Question: I am working on a assignment which has given by my tutor where he showed me a demo project which developed by using Java but i don't have any experience in java but i do have few experience in C# and i have to complete given requirement such as
1. Using Socket Technology
2. Client/ Server Communication protocol
Scenario:
Need to design robot world with some of unknown objects where robot going to explore. so i know it is going to be some sort of animation like 2d games where i can develop using microsoft XNA and going to design remote control Interface with C# and passing parameter value using System.Net.Sockets Technology to move robot
Note: I know there is restriction when use System.Net.Sockets in Xbox but this project only going to use in PC.
My Question: Does anyone have any idea or comment about my assignment whether it is possible or not. If it possible please direct me with some guide. If it is not possible please guide me to technology where i can complete my assignment such as different programming environment or tool????
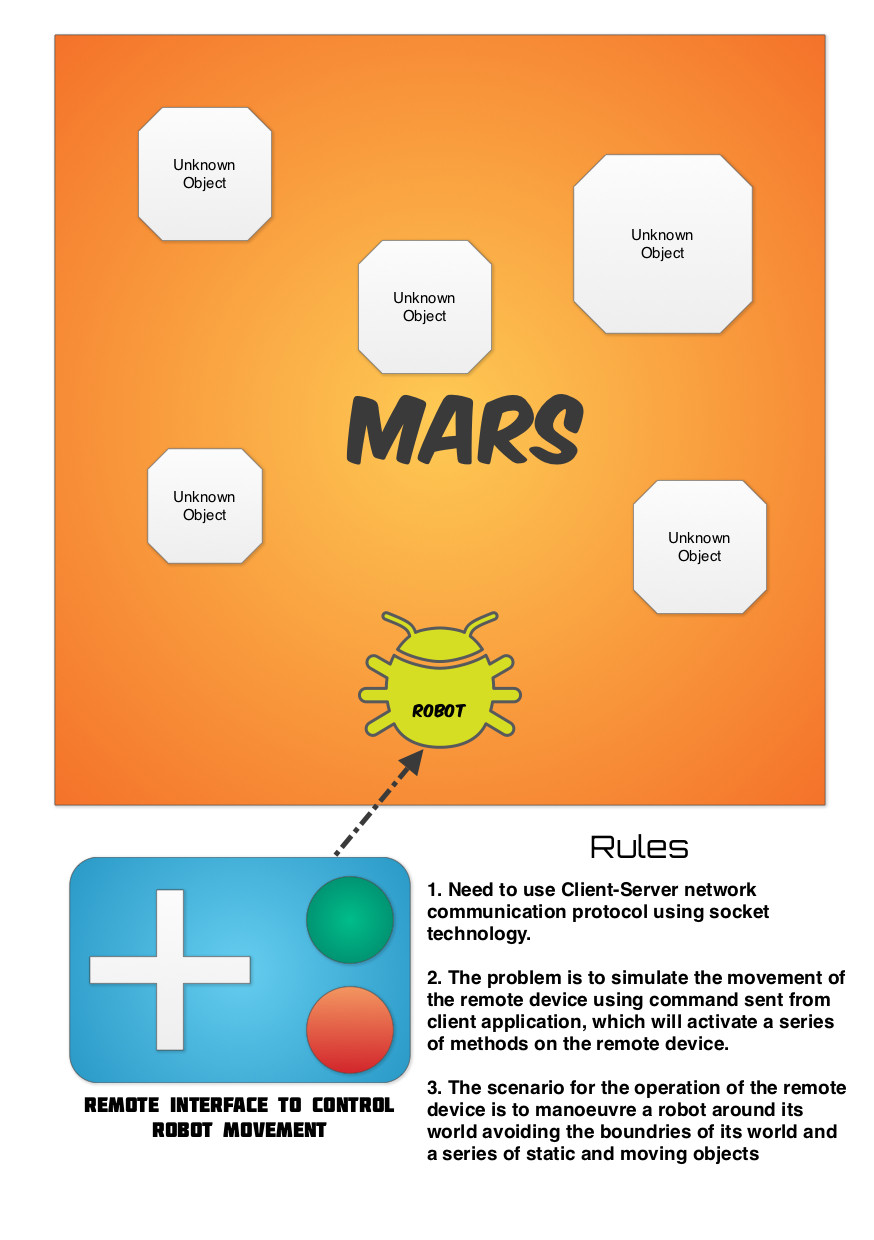
Answer: It's possible.
I would suggest breaking the problem up into some distinct pieces.
- this is purely simulating the position of the robot and the environment around it. Completely ignore anything related to graphics with this task. Focus in on just the maths involved. e.g. If my robot is here and a rock is over there, is my robot touching the rock?
As it's a 2D app, you might be able to get away with a lot assumptions and simplifications. e.g. the robot and the rocks can all be simulated via squares or circles.
(Circles are especially easy to deal with as it basically just involves checking that the distance between the centre of the robot and the centre of the rock is sufficiently large.)
- Create two simple console apps and get them to communicate via the sockets API. Once you've got this working then integrating it into an XNA game will be more obvious.
- this is where you can (finally) concentrate on graphics and user input. This sounds like it can be achieved with the regular Spritebatch draw calls and input reading methods (such as Keyboard, Mouse or GamePad).